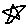
Label: star